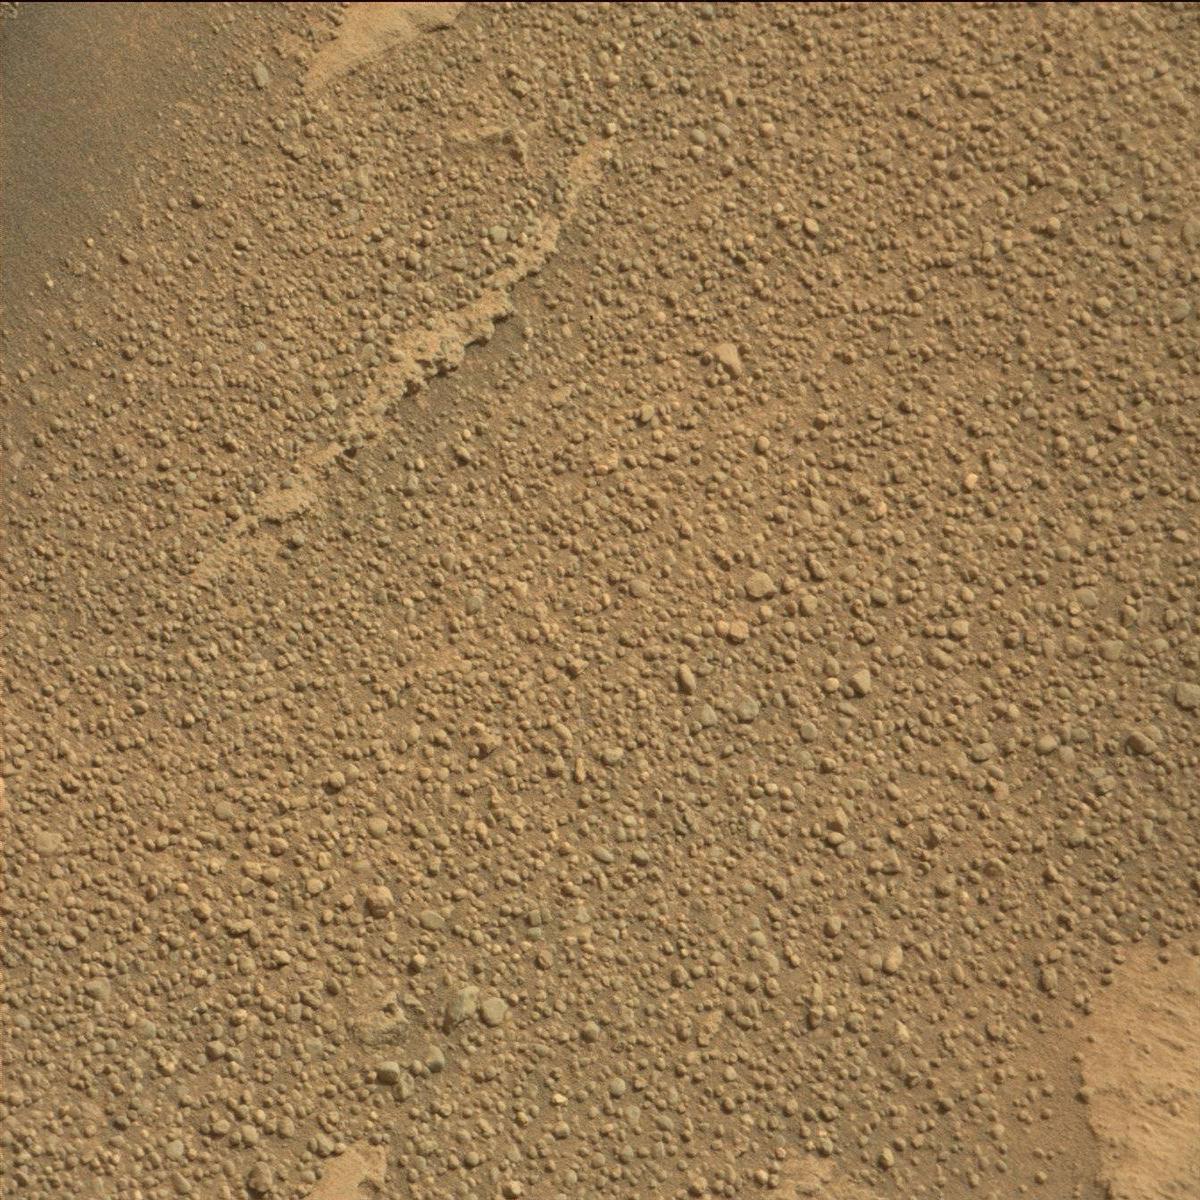
Terrain classes present: Bedrock, Rock, Sand / Soil